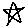
Label: star